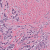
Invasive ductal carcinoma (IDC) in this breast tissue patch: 1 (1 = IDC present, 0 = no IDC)